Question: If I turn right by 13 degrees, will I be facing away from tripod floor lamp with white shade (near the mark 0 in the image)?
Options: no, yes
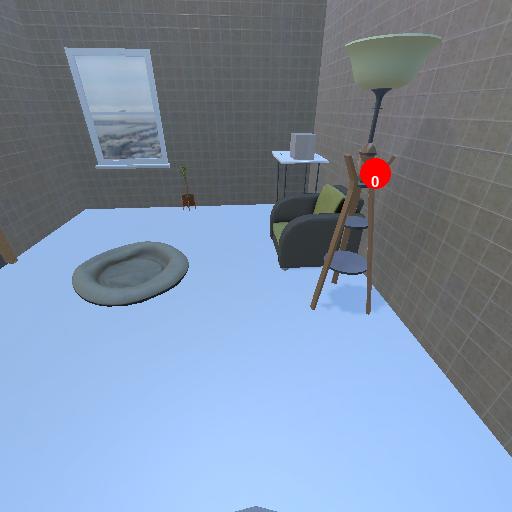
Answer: no